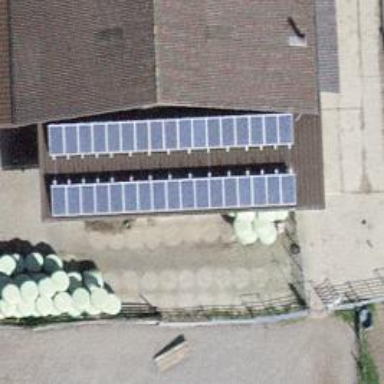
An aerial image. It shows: Solar power generator utilizing photovoltaic technology with solar photovoltaic panels.